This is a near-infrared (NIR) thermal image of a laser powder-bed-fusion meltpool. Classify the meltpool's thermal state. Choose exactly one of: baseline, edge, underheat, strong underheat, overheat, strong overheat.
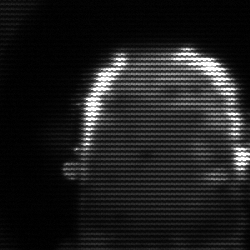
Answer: baseline